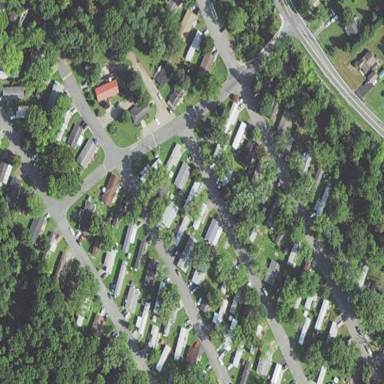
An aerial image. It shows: Residential area in hamlet with static caravans.